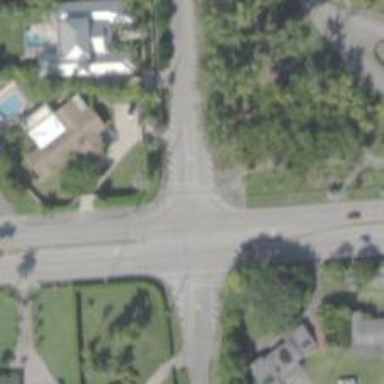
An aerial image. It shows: Asphalt cycleway with uncontrolled crossings marked by lines.